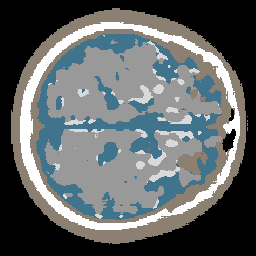
Label: no_lesion